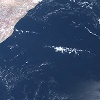
Label: water